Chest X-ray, PA view. Patient: 53 years old, sex F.
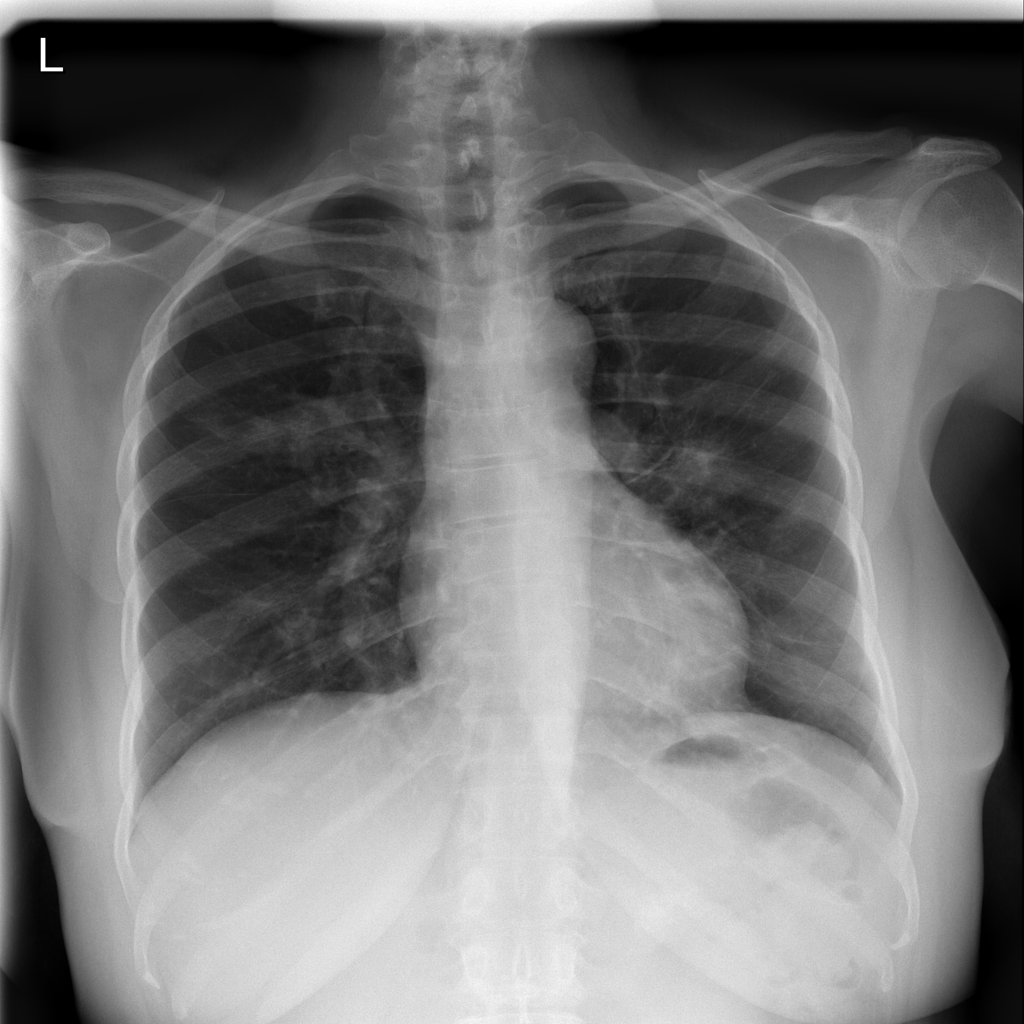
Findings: Consolidation, Fibrosis, Infiltration